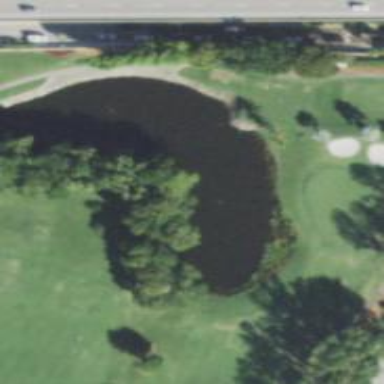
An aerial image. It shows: Water hazard on golf course. The hazard is natural water feature.